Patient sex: F
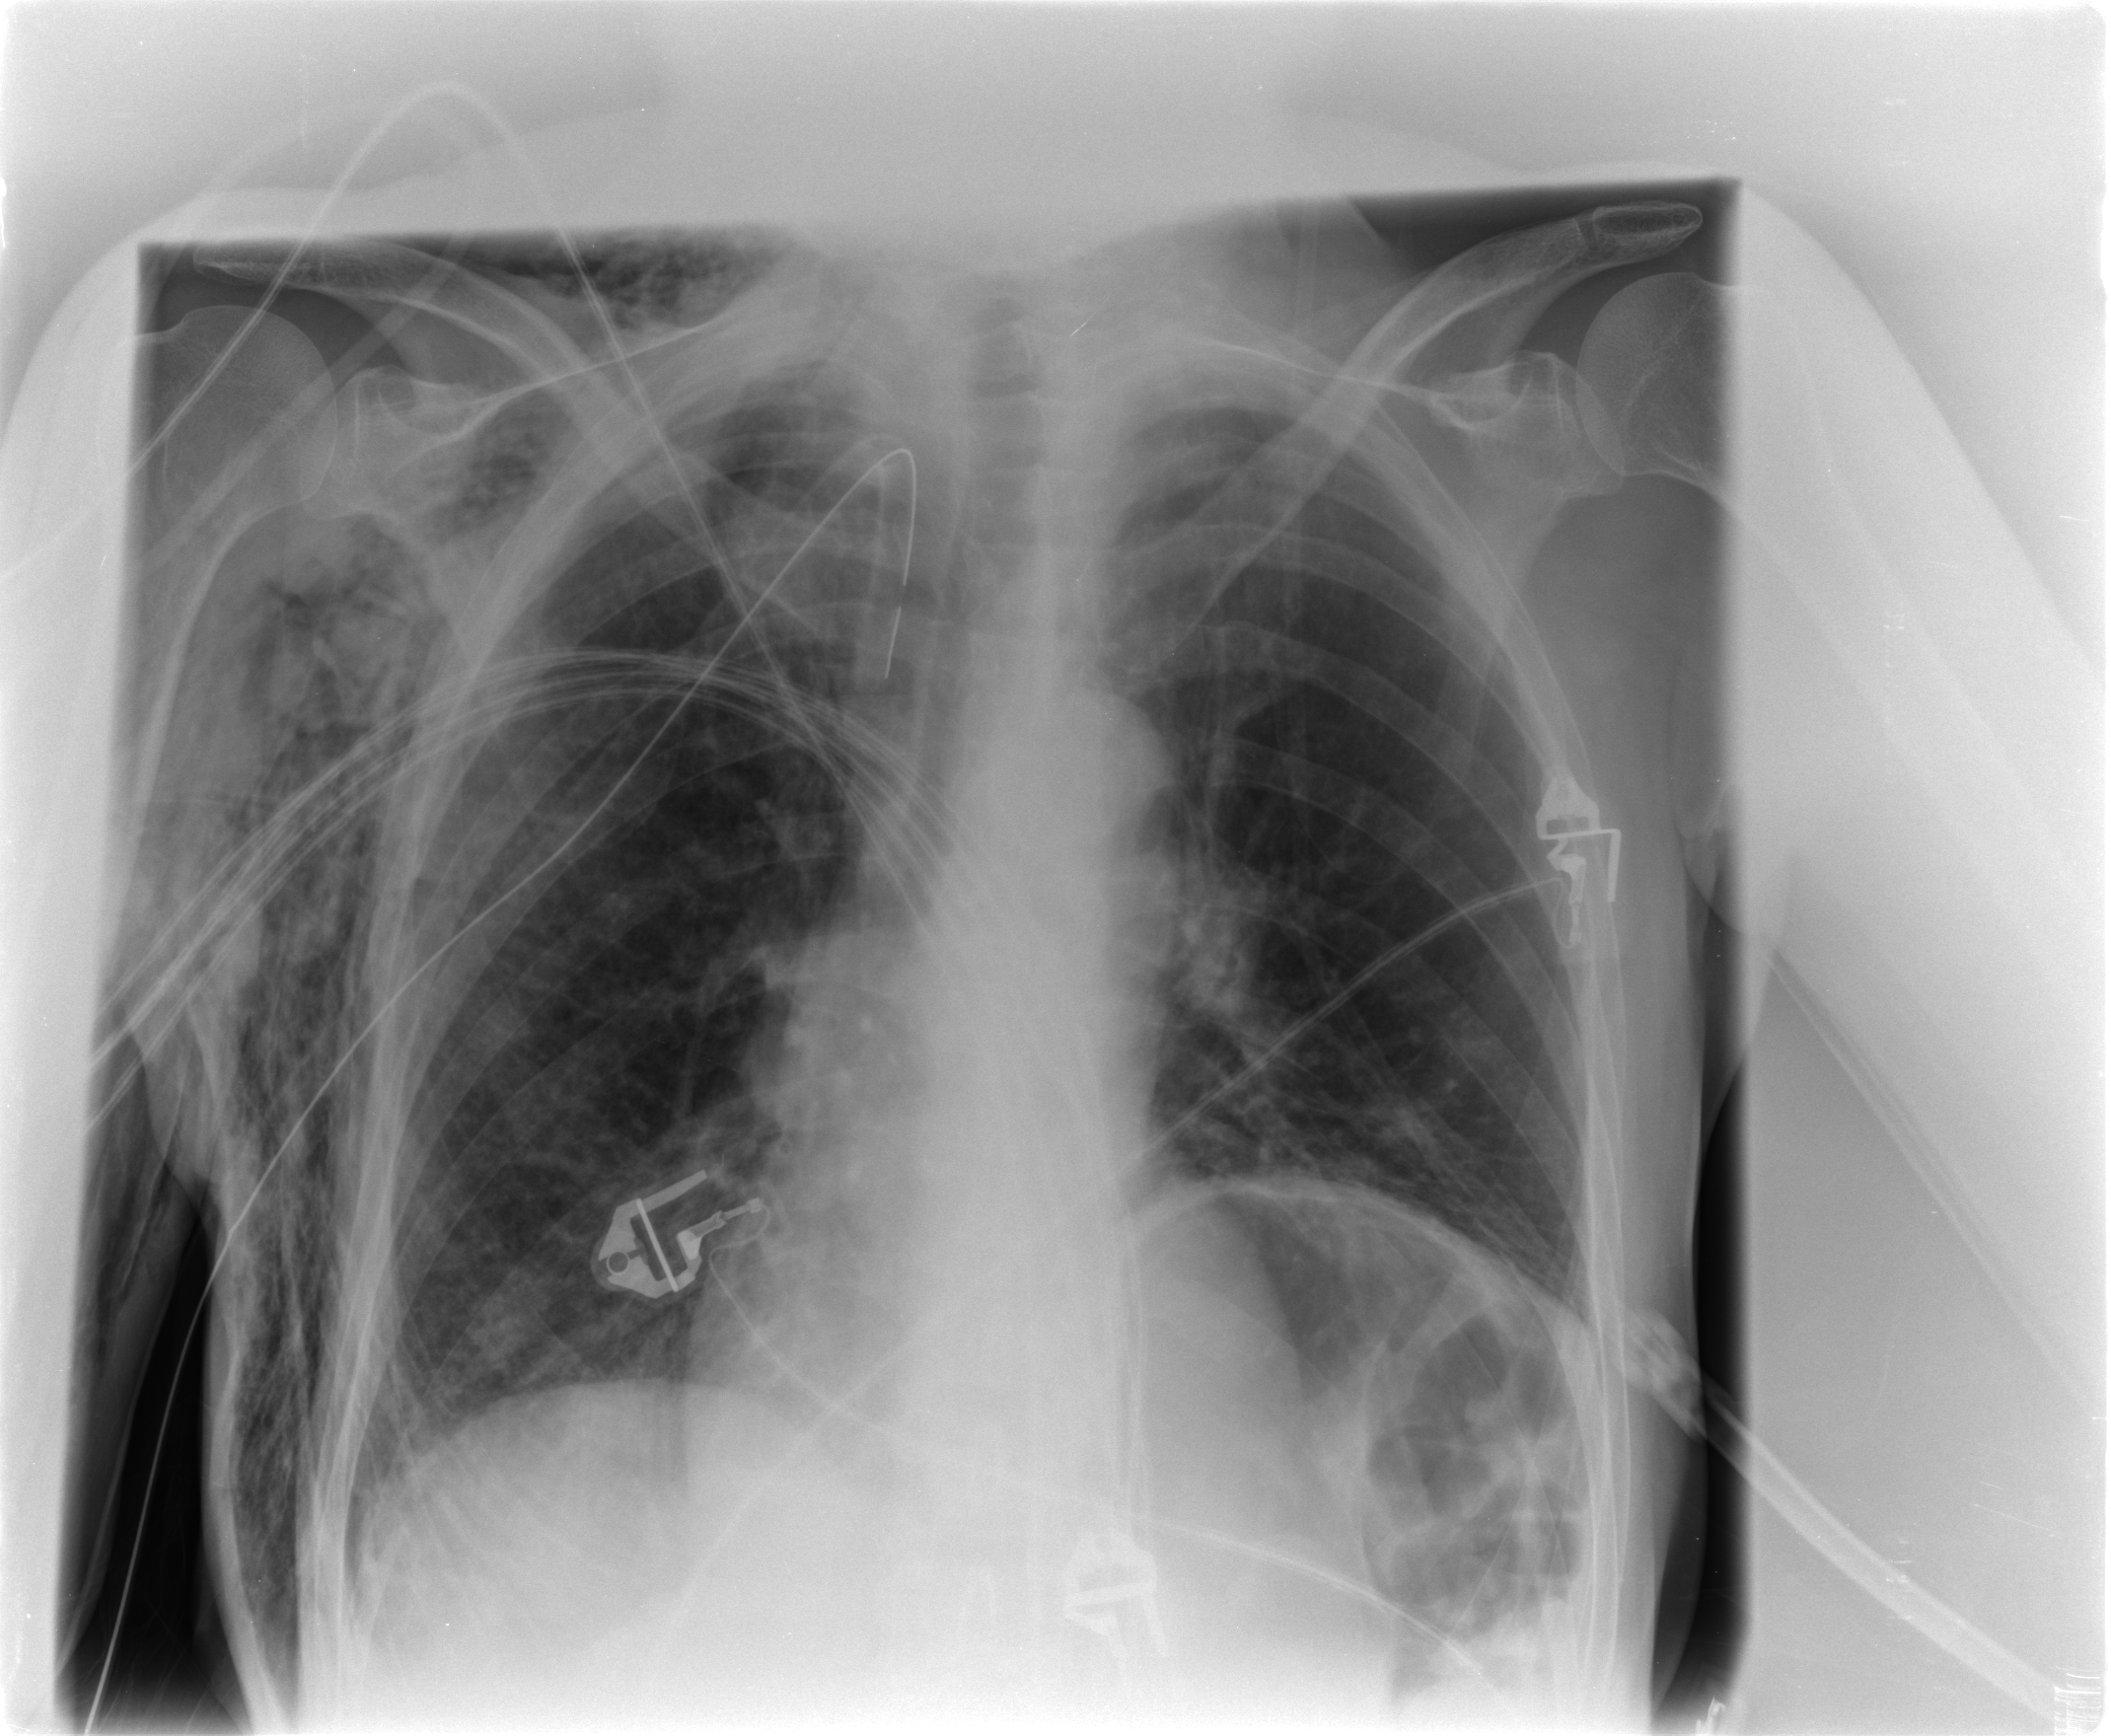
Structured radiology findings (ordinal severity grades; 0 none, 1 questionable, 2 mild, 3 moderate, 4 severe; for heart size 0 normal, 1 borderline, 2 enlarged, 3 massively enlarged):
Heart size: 0
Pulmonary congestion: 0
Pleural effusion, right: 0
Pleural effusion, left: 0
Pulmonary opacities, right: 0
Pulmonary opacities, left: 0
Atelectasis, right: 1
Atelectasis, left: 1